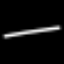
Label: line